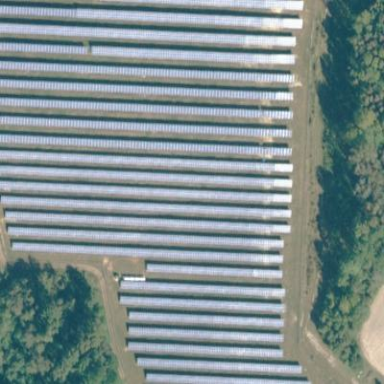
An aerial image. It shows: Solar power plant with photovoltaic technology surrounded by fence.